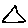
Label: triangle